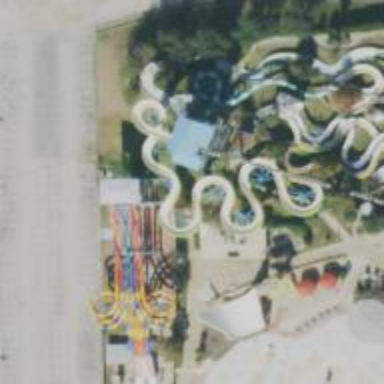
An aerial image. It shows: Water slide attraction.